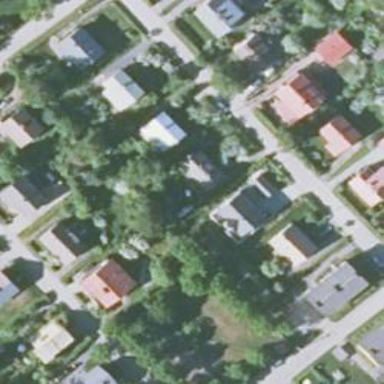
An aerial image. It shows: Residential area.